Question: I have List of route in tablelayout.
CheckBox & TextView created dynamically.
I set the checkbox id.
I want to do the selectall & deselectAll . How we can implement?
I created checkBox using coding.then How can call this 'CheckBox cb = (CheckBox)view.findViewById(R.id.????);'
'''
tl = (TableLayout) findViewById(R.id.dailyDRoute);
ArrayList<SalesRoutes> routeList = getSalesRoute();
for (int i = 0; i < routeList.size(); i++) {
TableRow tr = new TableRow(this);
CheckBox ch = new CheckBox(this);
ch.setHeight(1);
ch.setId(i);
TextView tv2 = new TextView(this);
tr.addView(ch);
tv2.setText(routeList.get(i).getDescription());
tv2.setTextColor(Color.BLACK);
tr.addView(tv2);
tl.addView(tr);
}
}
public void deselectAll(View view){
// CheckBox cb = (CheckBox)view.findViewById(R.id.);
}
public void selectAll(View view){
}
'''

Please help me ...
Thanks in advance..
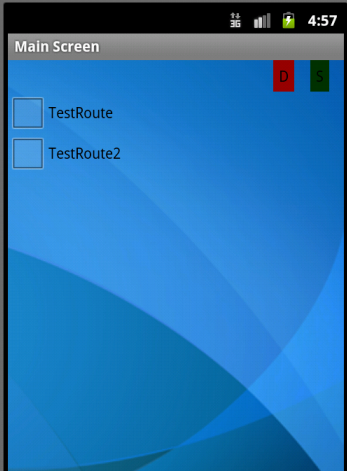
Answer: R.id.* are integer constants generated during build process. Actually, you need to pass an integer id to 'findViewById' (same integer as you set us as id in init block).
Like this:
'''
for (int i = 0; i < tl.getChildCount(); i++) {
CheckBox cb = (CheckBox)view.findViewById(i);
cb.setChecked(true);
}
'''
But as for me this is not very reliable because id set in runtime can be not unique and I think this loop is better:
'''
for (int i = 0; i < tl.getChildCount(); i++) {
CheckBox cb = (CheckBox)((TableRow)tl.getChildAt(i)).getChildAt(0);
cb.setChecked(true);
}
'''